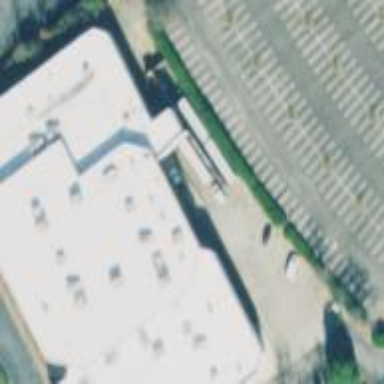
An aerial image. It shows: Building that is nightclub.